Field crop: maize
Growth stage: 2
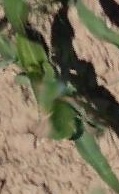
Species: maize